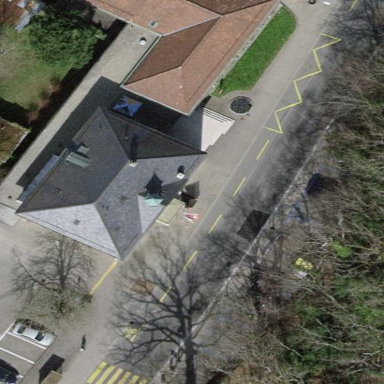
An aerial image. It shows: Parking area with surface.